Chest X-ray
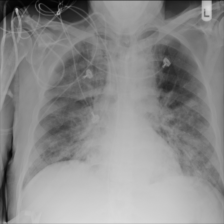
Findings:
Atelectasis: negative
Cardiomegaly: negative
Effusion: negative
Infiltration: positive
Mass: negative
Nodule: negative
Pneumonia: negative
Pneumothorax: negative
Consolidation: negative
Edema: negative
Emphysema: negative
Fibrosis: negative
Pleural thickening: negative
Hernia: negative